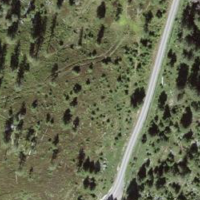
EUNIS habitat code: 43
Species observed at this site:
Dendrocopos major
Turdus pilaris
Phoenicurus ochruros
Regulus regulus
Turdus viscivorus
Tussilago farfara
Accipiter nisus